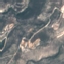
Land use / land cover class: HerbaceousVegetation